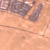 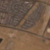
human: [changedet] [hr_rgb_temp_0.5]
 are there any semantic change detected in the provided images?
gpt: Many houses were added in the subdivision on the top of this area.